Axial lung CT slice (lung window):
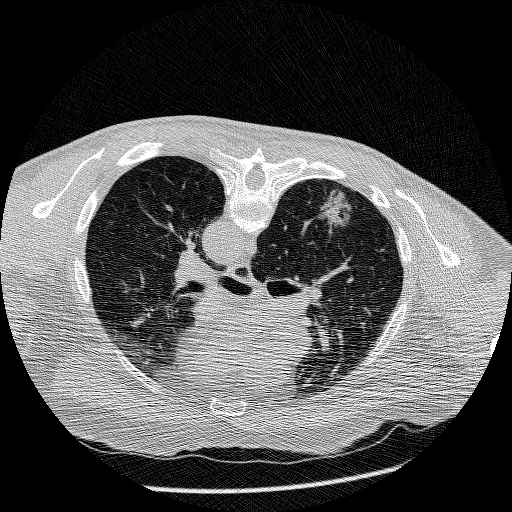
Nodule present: yes
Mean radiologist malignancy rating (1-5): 4.75